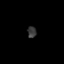
Tissue: lung
Cell type: Others
Senescence score: 0.1899
Nuclear area (px): 97
Mean DAPI intensity: 56.526